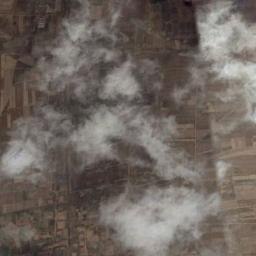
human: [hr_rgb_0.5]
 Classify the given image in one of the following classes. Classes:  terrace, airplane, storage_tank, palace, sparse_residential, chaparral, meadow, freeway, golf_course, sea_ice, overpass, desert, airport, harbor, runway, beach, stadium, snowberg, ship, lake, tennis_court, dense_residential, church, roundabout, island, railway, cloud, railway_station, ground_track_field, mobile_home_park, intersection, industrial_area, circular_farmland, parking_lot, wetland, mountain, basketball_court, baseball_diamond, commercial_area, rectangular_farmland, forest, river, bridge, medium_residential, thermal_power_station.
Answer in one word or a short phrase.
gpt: cloud